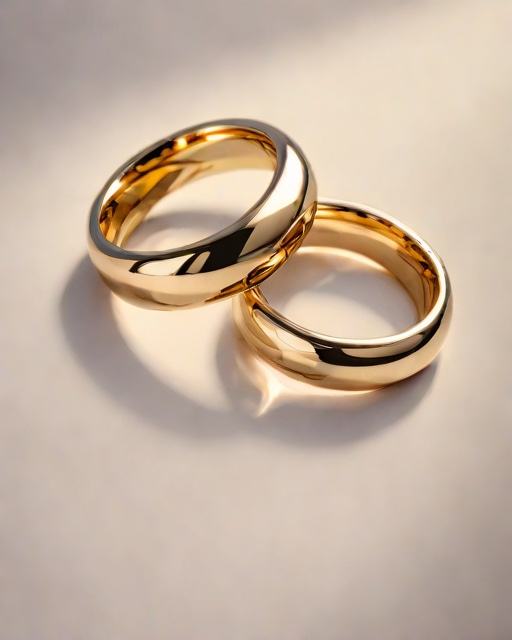
Category: Wedding